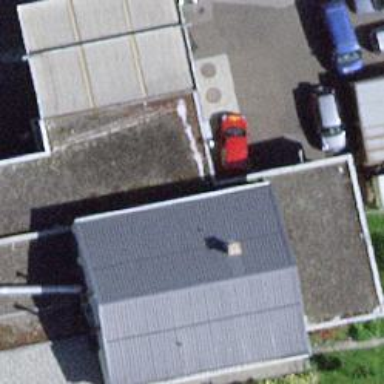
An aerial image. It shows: Restaurant.